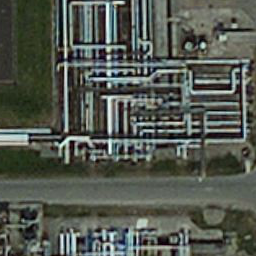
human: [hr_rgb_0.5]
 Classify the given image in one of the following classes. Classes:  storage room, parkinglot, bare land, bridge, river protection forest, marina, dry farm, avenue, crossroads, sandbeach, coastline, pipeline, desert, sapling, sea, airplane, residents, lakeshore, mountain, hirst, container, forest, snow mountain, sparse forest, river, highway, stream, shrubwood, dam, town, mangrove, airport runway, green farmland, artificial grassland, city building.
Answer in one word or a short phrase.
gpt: pipeline